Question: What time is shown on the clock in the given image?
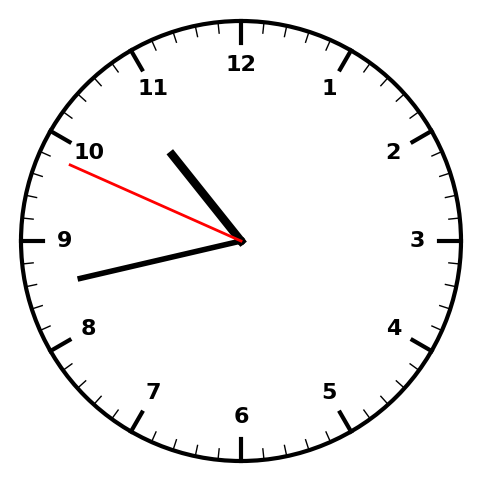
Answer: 10:42:49